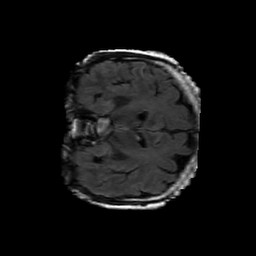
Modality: FLAIR
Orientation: coronal
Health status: ill
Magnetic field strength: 3 T